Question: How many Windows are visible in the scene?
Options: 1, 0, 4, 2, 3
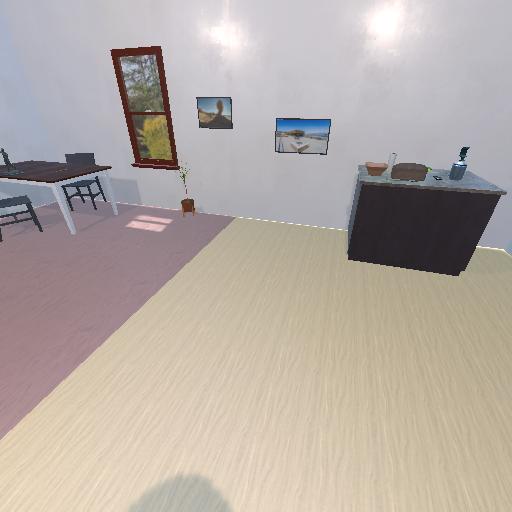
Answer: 1